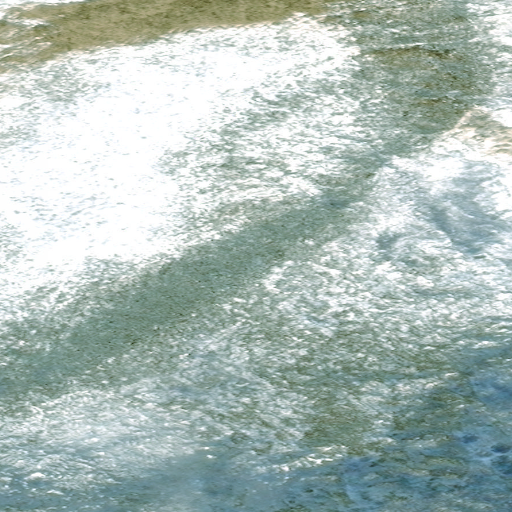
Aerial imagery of mountain in Alaska named Kechumstuk Mountain containing only unknown